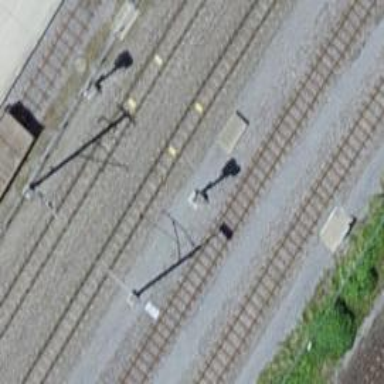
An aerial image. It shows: Railway signal.